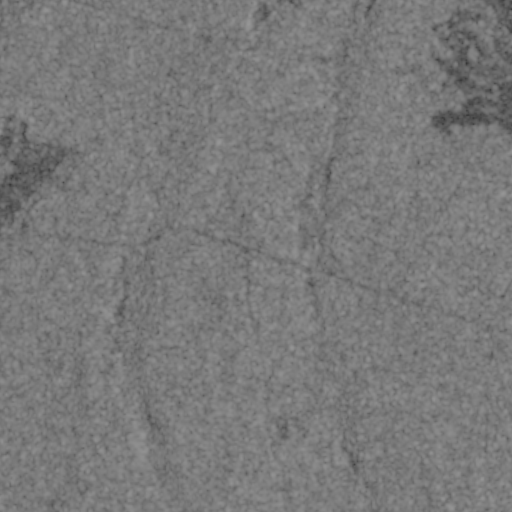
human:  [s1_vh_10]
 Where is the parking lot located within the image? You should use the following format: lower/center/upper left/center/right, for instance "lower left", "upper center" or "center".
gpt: The parking lot is located in the lower right of the image.
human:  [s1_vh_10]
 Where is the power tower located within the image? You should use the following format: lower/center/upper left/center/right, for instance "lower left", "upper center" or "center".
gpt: The power tower is located in the upper of the image.
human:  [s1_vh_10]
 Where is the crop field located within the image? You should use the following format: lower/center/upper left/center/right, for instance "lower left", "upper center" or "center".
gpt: There is no crop field in the image.

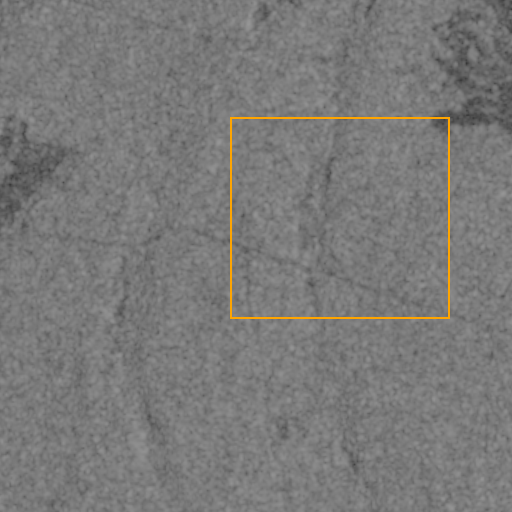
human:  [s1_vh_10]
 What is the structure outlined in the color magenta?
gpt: There is no magenta outline.
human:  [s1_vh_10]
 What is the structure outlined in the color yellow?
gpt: There is no structure outlined in yellow.